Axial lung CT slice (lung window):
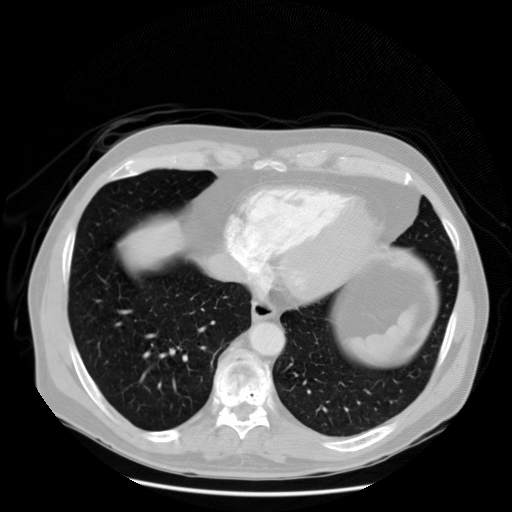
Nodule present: no